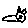
Label: cat